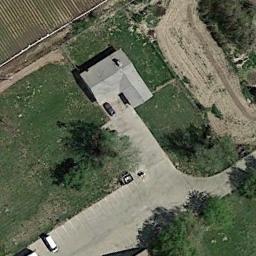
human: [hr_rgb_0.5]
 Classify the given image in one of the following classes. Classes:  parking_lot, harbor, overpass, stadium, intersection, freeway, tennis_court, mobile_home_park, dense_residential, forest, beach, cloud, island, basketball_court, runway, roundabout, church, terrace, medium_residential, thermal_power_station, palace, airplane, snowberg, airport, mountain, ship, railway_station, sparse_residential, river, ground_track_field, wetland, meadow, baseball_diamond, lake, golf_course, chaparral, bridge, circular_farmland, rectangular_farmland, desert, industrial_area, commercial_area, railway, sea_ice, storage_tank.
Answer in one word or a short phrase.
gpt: sparse_residential